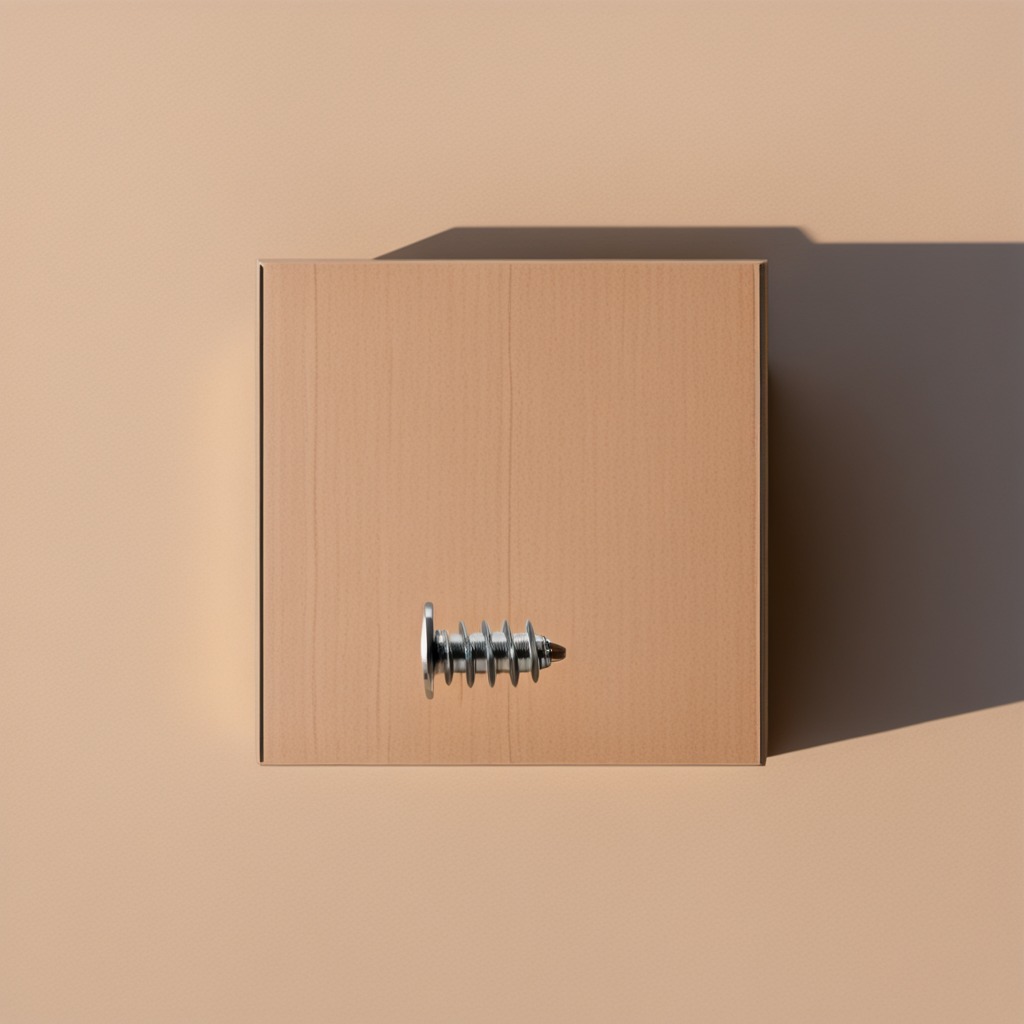
A metal screw lying on the cardboard box surface in an outdoor workshop during daytime bright natural light soft shadows slightly creased but